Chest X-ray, AP view. Patient: 29 years old, sex M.
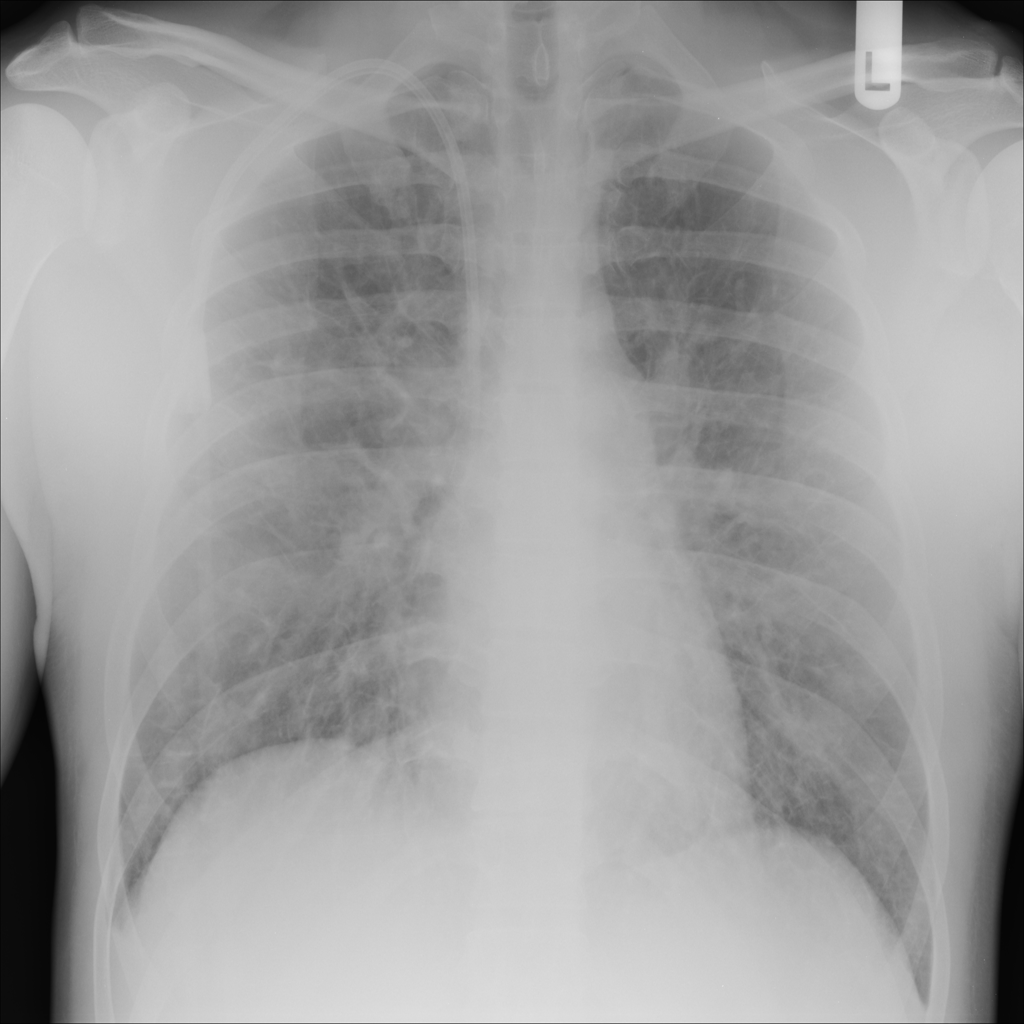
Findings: Edema, Effusion, Infiltration